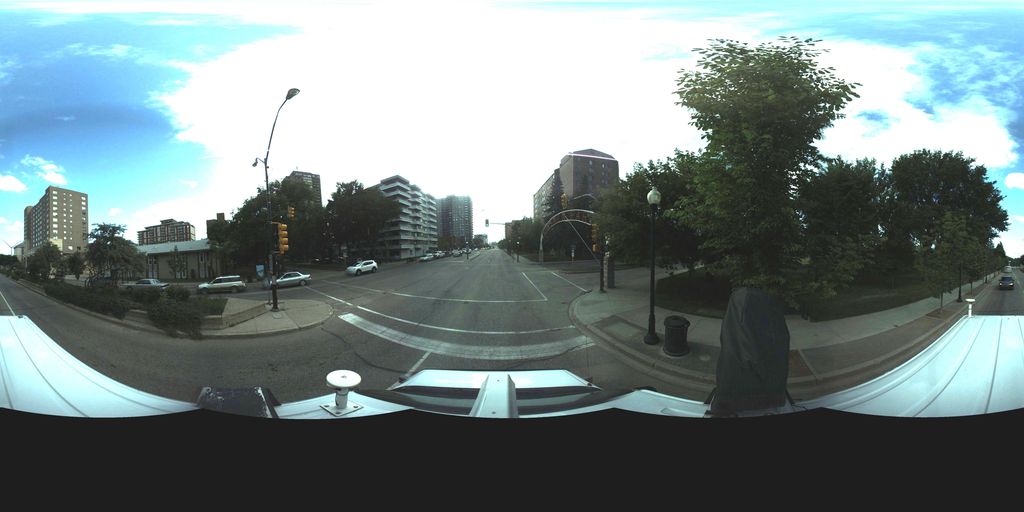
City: saskatoon